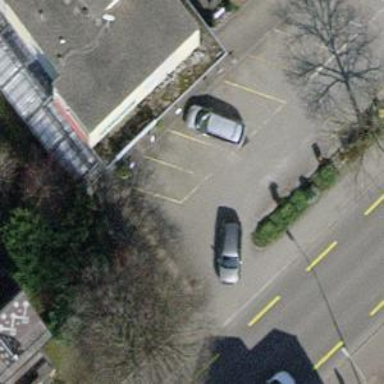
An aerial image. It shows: Parking aisle with sett surface.